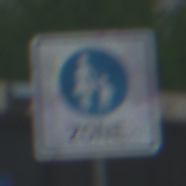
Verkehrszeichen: BeginnFussgaengerzone
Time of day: MorningAfternoon
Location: Outdoor (Urban)
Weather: PartlyCloudy
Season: NotSpecified
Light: Natural